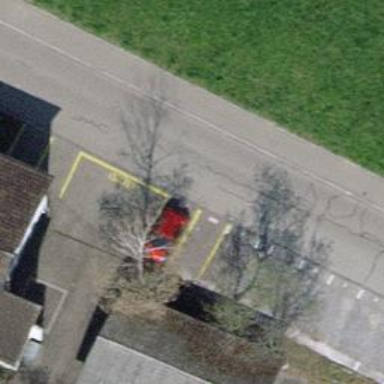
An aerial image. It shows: Car-sharing service available at this location.